Aerial crown-view tile of a tropical tree (Barro Colorado Island, Panama), acquired 20250217:
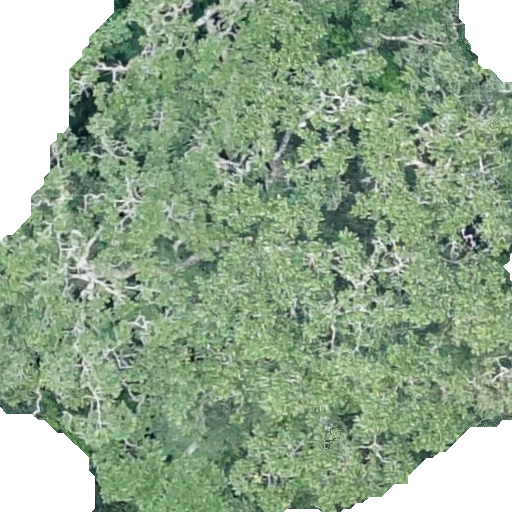
Species: Ficus insipida
GBIF accepted scientific name: Ficus insipida
Crown area: 424.326 m²